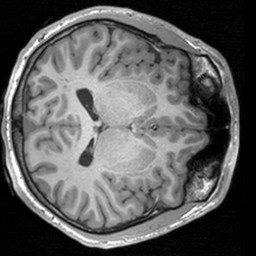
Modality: T1w
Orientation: axial
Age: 23
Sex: male
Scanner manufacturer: siemens
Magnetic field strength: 3 T
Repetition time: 1.9 s
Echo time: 0.00226 s